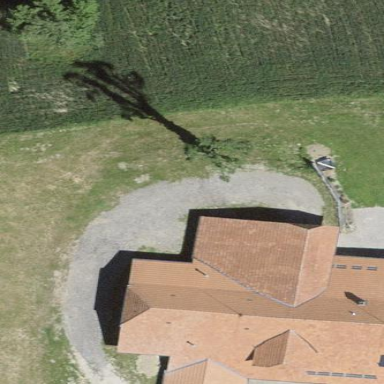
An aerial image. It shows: Farm building.